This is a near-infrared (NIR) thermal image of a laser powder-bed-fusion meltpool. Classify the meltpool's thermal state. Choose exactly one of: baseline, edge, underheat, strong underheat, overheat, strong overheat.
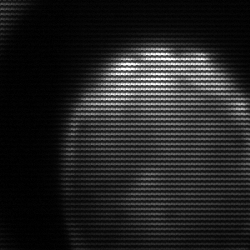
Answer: edge